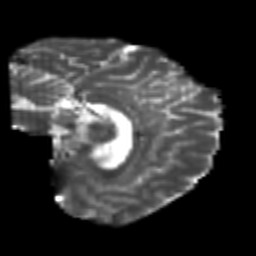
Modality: T2w
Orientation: sagittal
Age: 24
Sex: female
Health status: healthy
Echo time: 0.074 s